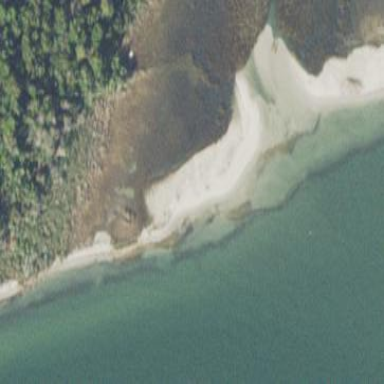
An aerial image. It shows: Sandy beach.